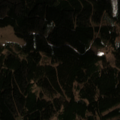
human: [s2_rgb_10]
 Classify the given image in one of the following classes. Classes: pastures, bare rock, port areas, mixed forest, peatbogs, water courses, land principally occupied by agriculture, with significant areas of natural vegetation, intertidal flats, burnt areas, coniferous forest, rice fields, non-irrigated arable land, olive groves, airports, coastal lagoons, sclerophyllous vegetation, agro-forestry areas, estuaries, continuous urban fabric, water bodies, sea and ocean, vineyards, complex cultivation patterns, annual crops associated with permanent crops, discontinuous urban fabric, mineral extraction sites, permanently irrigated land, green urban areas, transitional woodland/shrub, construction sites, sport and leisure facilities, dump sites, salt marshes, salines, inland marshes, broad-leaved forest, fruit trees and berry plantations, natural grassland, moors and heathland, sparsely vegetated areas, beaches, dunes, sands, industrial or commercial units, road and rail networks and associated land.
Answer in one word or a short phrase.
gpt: coniferous forest